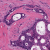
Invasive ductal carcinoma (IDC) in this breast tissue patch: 1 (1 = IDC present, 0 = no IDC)